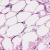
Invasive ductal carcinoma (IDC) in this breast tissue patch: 0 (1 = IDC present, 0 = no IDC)